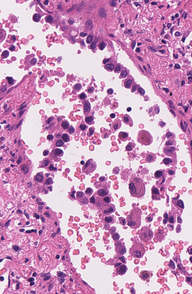
Tumor epithelial tissue: yes
Tumor-associated stroma tissue: yes
Normal tissue: no